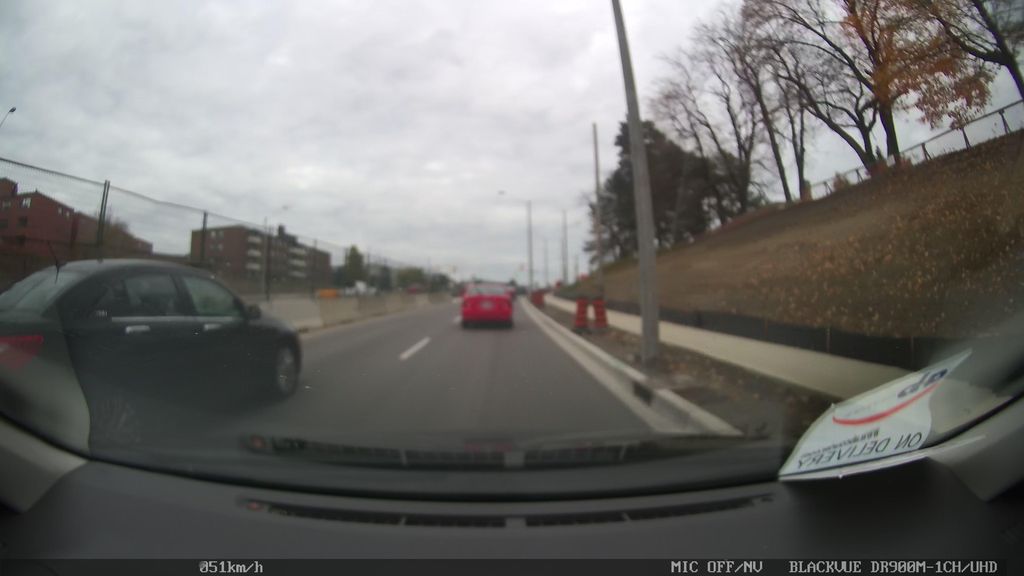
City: toronto